Question:
How is this behaviour explained?
'''
import os
print os.environ.keys()
'''
is listing 'PATH' amongst its keys, however:
'''
import os
print os.environ["PATH"]
'''
gives the error:
'NameError: name 'PATH' is not defined'
Furthermore, the above code works fine once written within a python environment.
As seen, I have defined a PATH environment variable for both the user and the system (via control panel).
OS is Windows Server 2008
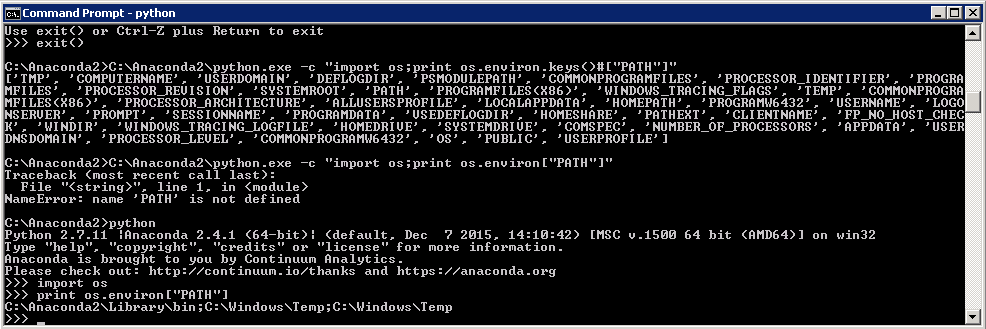
Answer: The problem you had was you were printing '["PATH"]' in a line that was already surrounded with "import ... "
This isn't a Python problem, it's a shell problem (in this case, CMD.exe from windows). The '"import' double quote starts a string. The string continues until it sees a double quote - right before PATH. So you wind up with
'''
quoted string: import os; print os.environ[
unquoted string: PATH
quoted string: ]
'''
Which all gets glued together to produce:
'''
import os; print os.environ[PATH]
'''
Notice, no quotes around PATH? Python sees that, and looks for a symbol PATH, which isn't defined. So it prints an error.
As @Tomasz Kajtoch points out, you can solve this by either "escaping" the quotes you use, or switching flavors of quote:
'''
python -c "import os; print os.environ["PATH"]"
'''
'''
python -c "import os; print os.eniron['PATH']"
'''